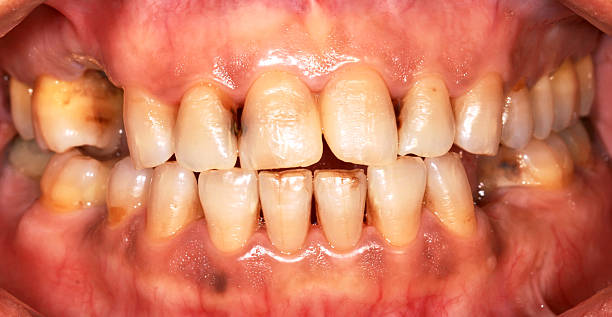
Condition: Calculus